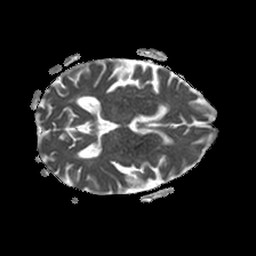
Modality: ADC
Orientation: axial
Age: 85
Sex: female
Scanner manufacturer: philips
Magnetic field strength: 1.5 T
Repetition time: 3.269 s
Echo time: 0.06922 s